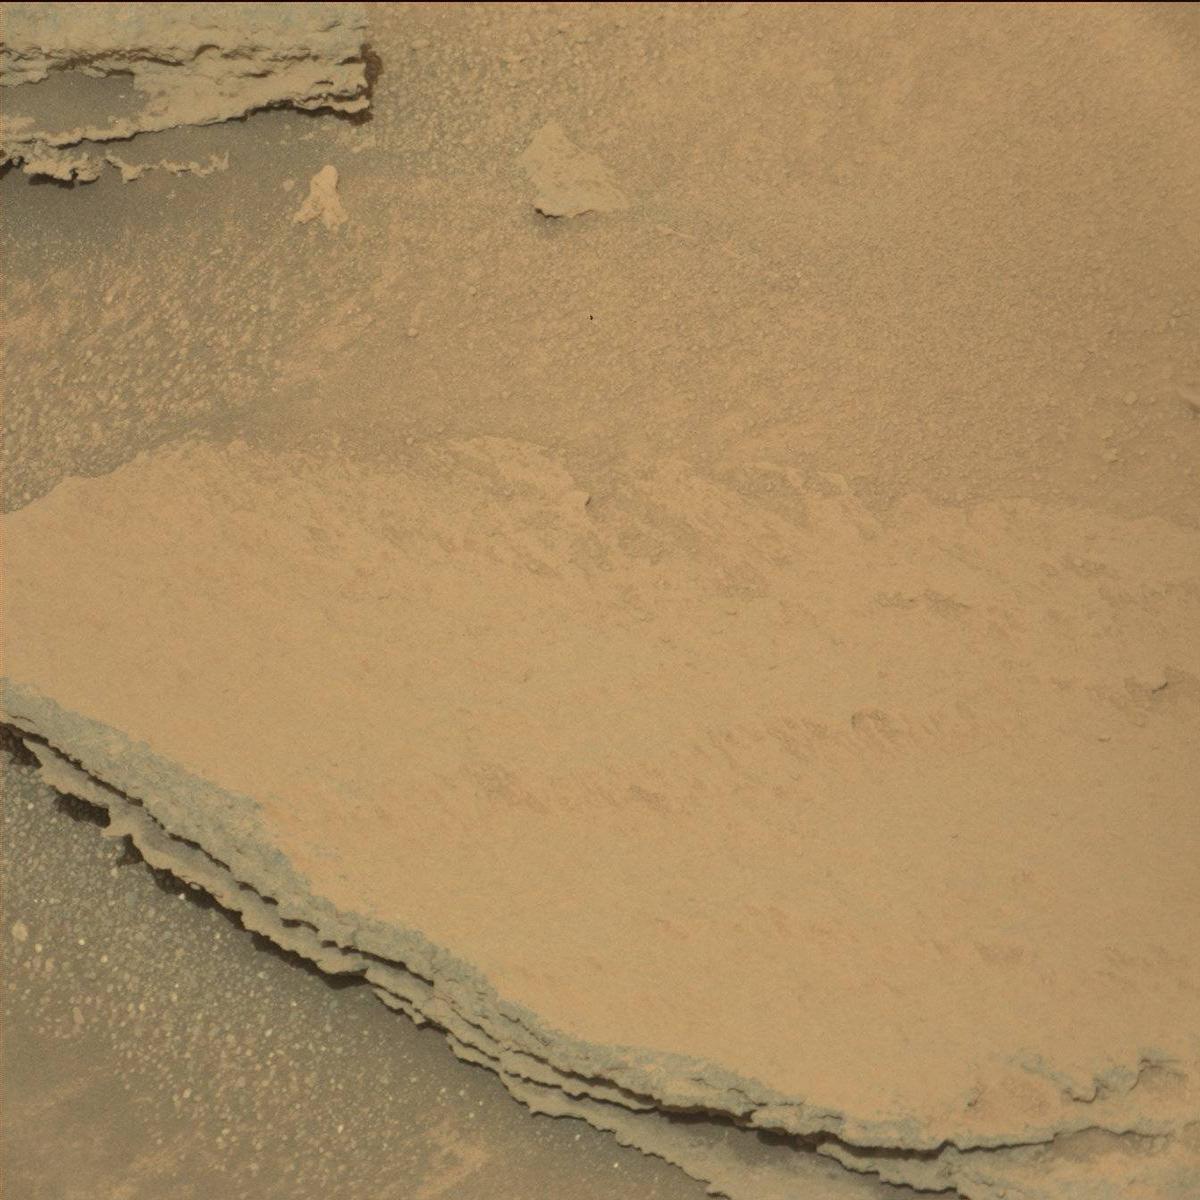
Terrain classes present: Bedrock, Sand / Soil